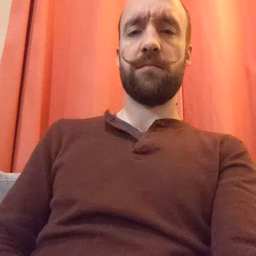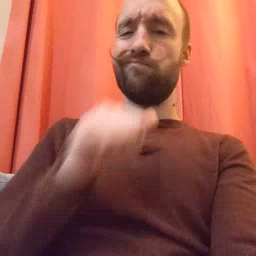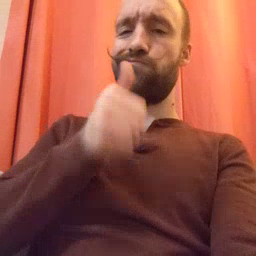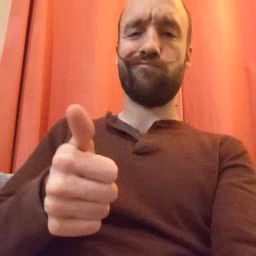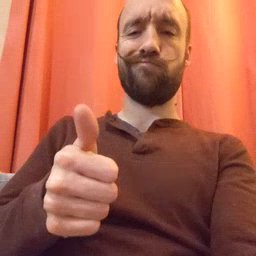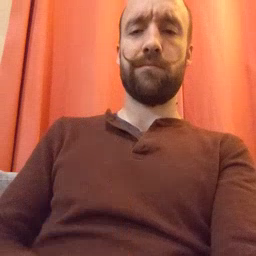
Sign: not